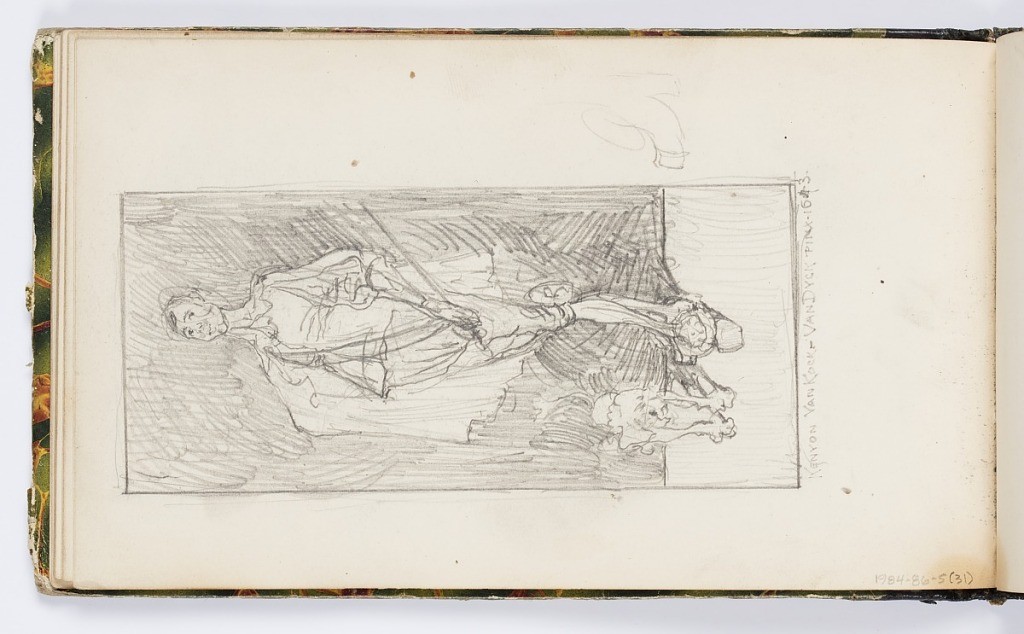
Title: Sketchbook Page: Kenyon Van Kock - Van Dyck (Self-Portrait with Dog)
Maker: Kenyon Cox, American, 1856–1919
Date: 1875
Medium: Graphite on paper
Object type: Sketchbook folio
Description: Sketched self-portrait of the artist in the style of a Northern Renaissance portrait.  The figure appears in 17th-century costume, with a sword in his left hand, standing next to a dog.